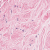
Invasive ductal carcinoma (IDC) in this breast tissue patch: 0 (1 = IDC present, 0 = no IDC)